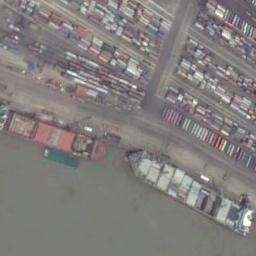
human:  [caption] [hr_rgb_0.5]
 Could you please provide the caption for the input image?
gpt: There are many containers on the dock next to the ships .

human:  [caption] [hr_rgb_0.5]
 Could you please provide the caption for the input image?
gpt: There are two ships in the green water on the shore .

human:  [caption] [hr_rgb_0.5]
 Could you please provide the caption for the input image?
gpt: The two cargo ships of different sizes are docked at the container terminal and the water is yellow .

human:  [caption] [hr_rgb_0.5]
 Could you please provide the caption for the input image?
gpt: An orange-red and green grocery ship docked at the dock with large swaths of cargo .

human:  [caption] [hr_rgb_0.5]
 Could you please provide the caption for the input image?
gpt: There are two ships beside the harbor with many containers .